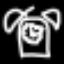
Label: clock